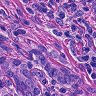
Metastatic tissue present: yes